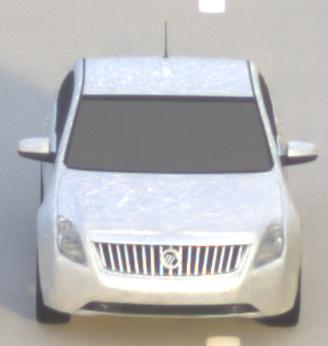
Make: Mercury
Model: Milan
Detailed model: -
Model produced from: 2009
Model produced until: 2010
Doors: 4
Color: white
Road condition: dry road
Daytime: sunrise or sunset
Contrast: low contrast